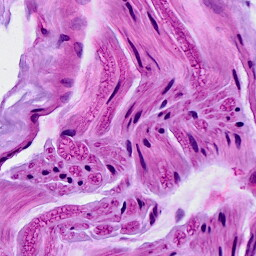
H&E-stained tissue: Breast